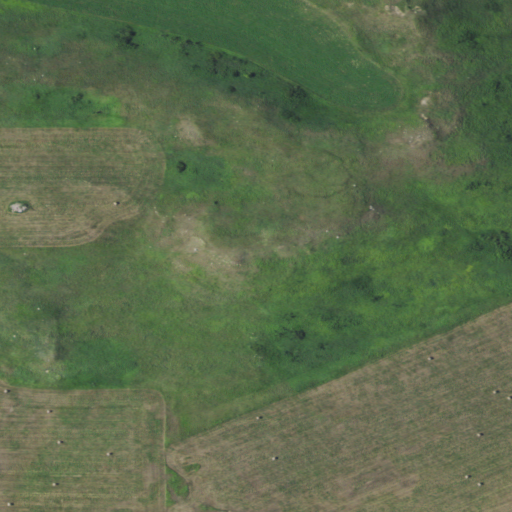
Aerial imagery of mountain in North Dakota named Signal Butte containing grassland and woody wetlands